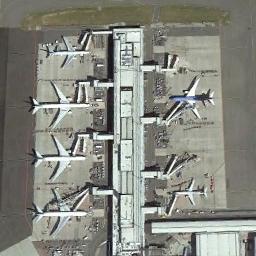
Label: airplane